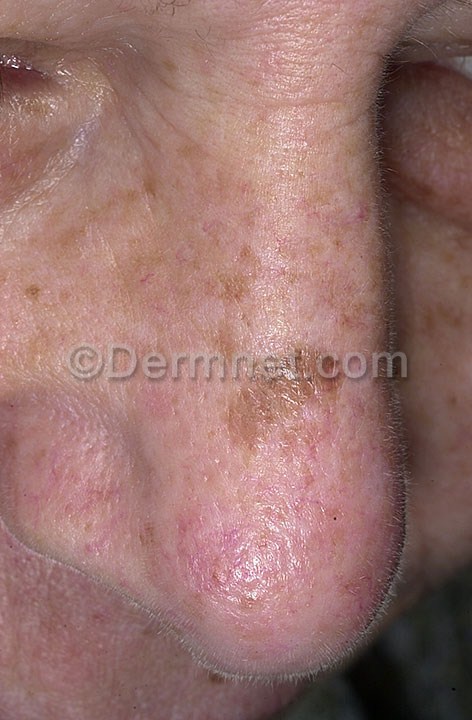
Disease: Light Diseases and Disorders of Pigmentation